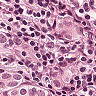
Metastatic tissue present: yes